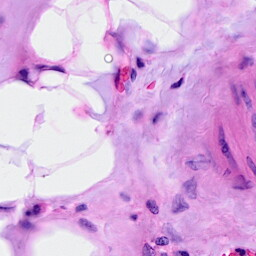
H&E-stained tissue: Breast